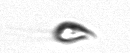
Label: Cryptophyta